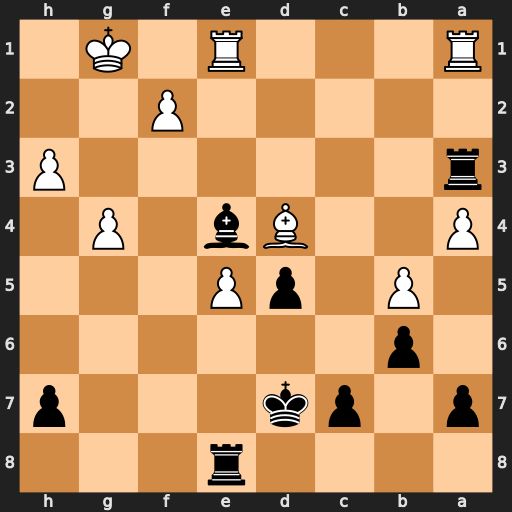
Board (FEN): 4r3/p1pk3p/1p6/1P1pP3/P2Bb1P1/r6P/5P2/R3R1K1
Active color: b
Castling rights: -
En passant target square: -
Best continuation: Rxh3 Rxe4 dxe4